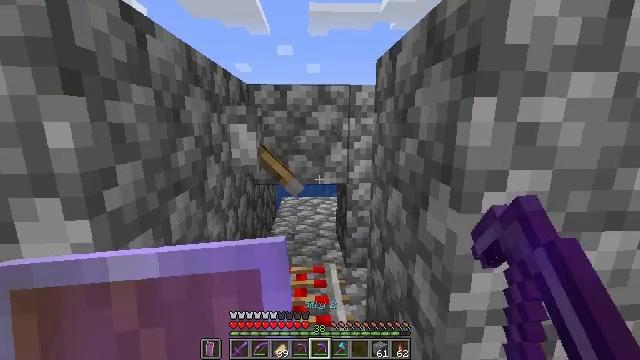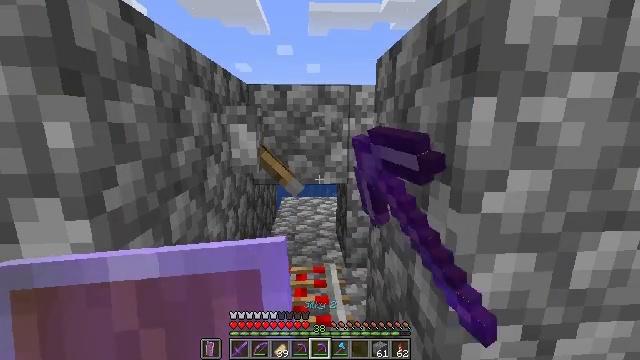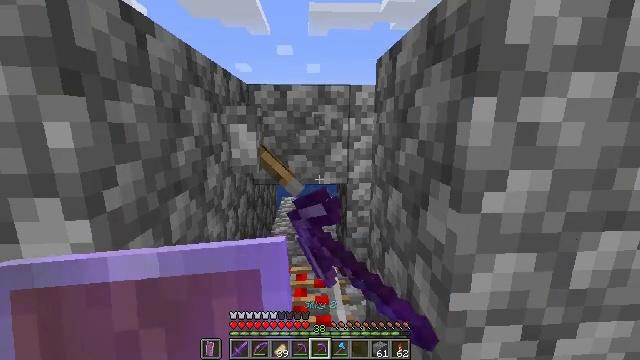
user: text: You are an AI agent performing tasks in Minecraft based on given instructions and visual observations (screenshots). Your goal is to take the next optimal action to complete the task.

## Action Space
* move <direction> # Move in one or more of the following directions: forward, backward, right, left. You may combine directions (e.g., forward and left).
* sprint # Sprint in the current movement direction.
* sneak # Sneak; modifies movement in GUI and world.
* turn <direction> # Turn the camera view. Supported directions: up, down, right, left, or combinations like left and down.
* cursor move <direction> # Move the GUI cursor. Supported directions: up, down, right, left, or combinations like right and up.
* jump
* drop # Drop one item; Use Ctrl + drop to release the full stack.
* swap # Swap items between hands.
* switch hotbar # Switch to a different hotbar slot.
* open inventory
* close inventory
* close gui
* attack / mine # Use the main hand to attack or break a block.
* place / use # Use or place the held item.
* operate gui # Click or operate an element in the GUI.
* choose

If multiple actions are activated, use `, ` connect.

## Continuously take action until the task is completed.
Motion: motion action
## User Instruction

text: Remove the glass to use the space.
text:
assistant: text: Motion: attack / mine
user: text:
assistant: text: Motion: attack / mine
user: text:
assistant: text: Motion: attack / mine